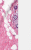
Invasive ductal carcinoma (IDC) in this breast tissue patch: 0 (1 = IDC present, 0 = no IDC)